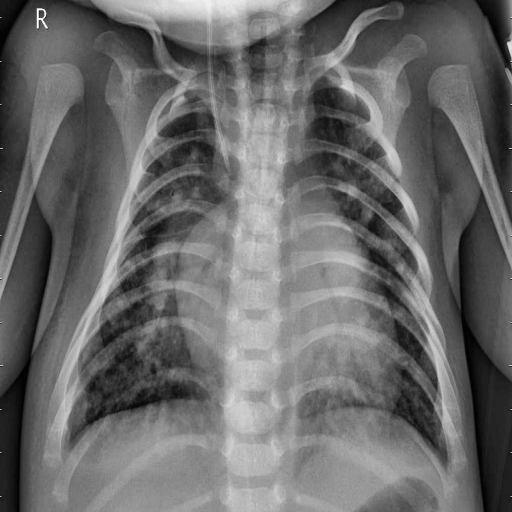
Finding: PNEUMONIA